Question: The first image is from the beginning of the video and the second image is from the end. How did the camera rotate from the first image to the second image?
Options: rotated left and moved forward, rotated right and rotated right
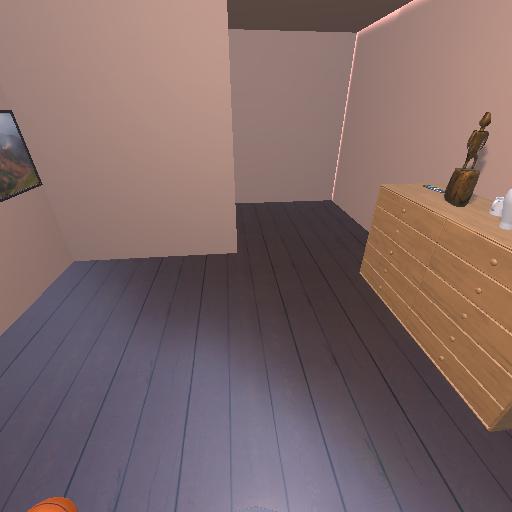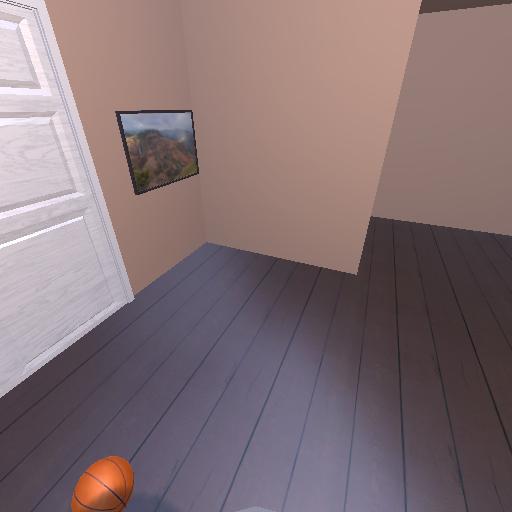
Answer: rotated left and moved forward